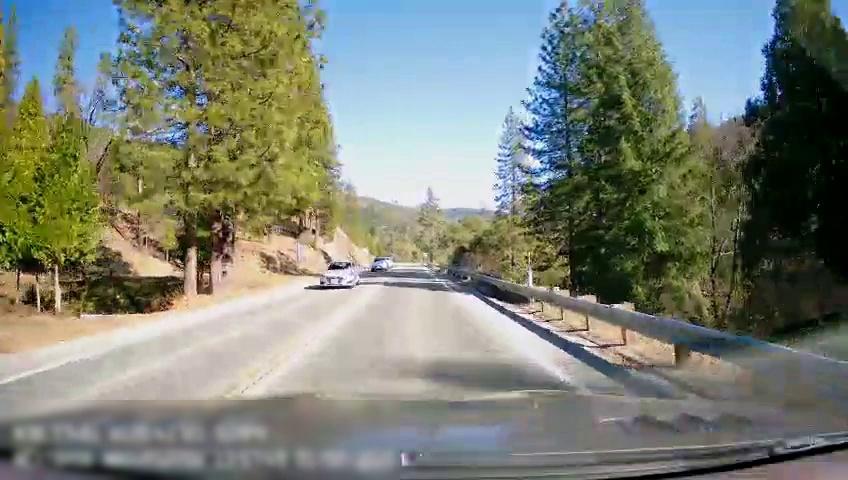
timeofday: Day
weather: Sunny
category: Drivable Space
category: Drivable Space
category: Vehicles | Car
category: Vehicles | SUV
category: Vehicles | Truck
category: Lanes | Opposite Lane
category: Lanes | Current Lane
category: Lanes | Opposite Lane
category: Lanes | Current Lane